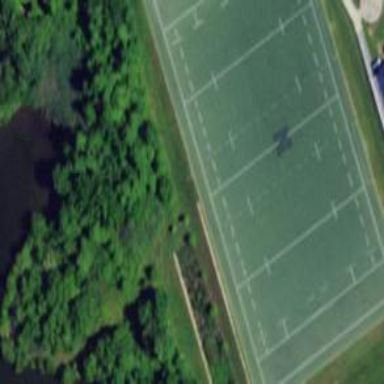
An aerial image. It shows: Rugby union pitch for leisure land activities.